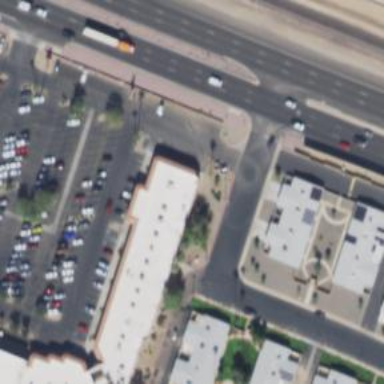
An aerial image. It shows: Parking space is available.